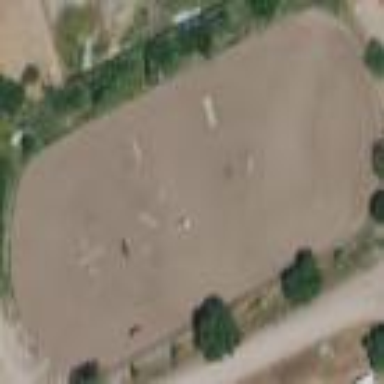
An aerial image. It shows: Equestrian pitch used for leisure and sports activities.